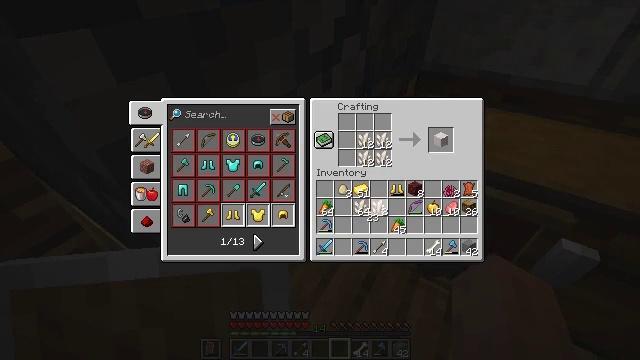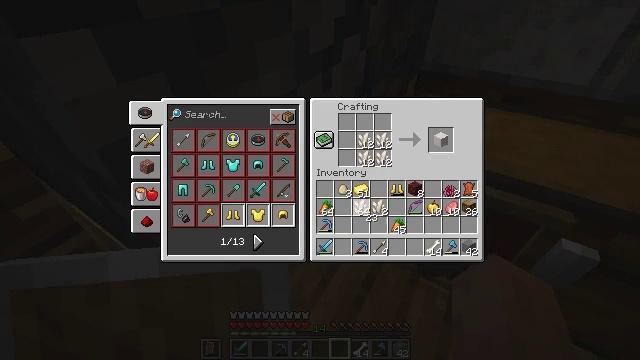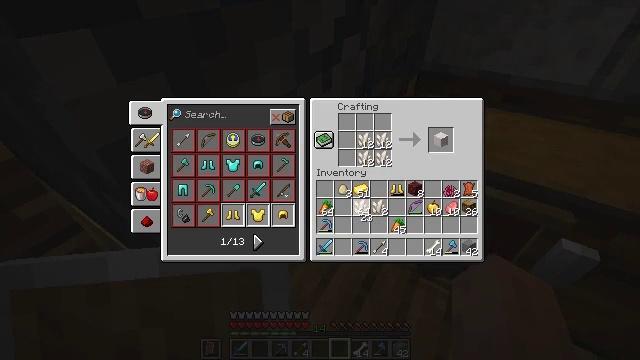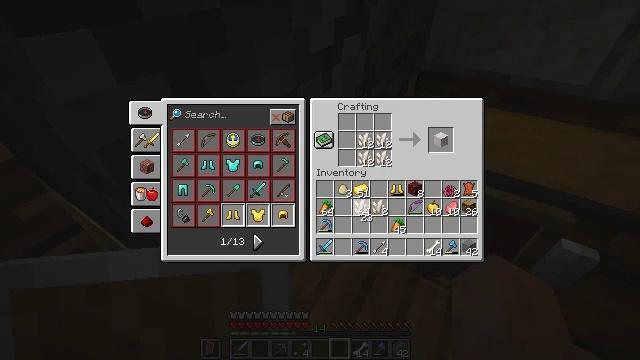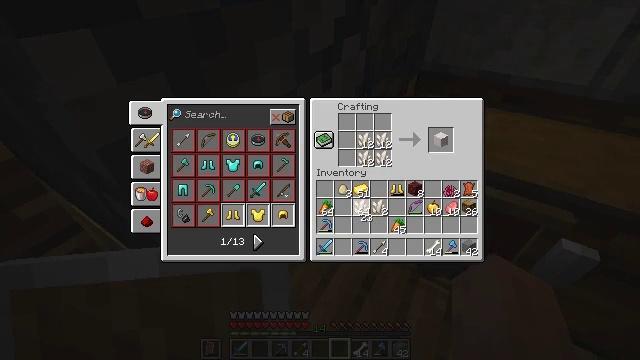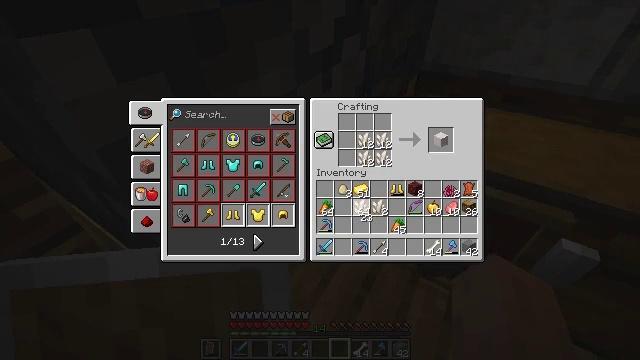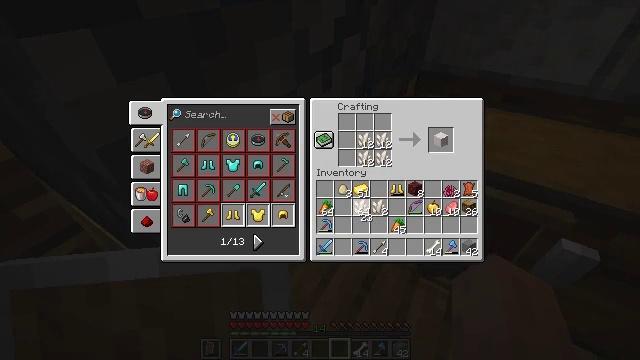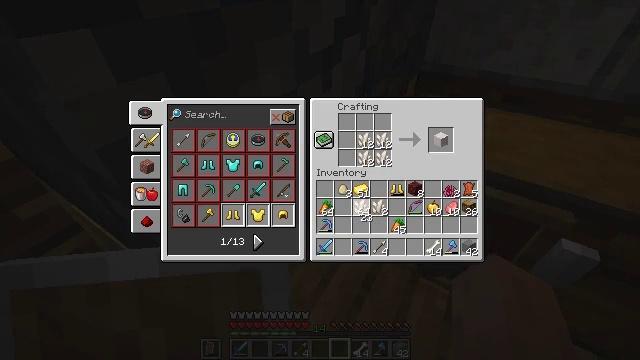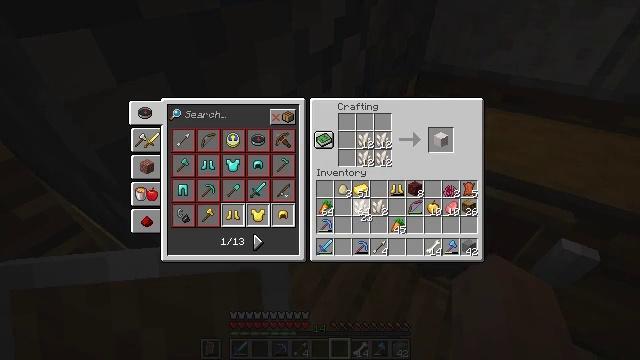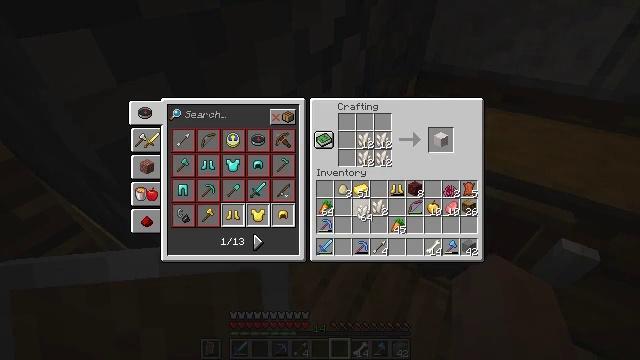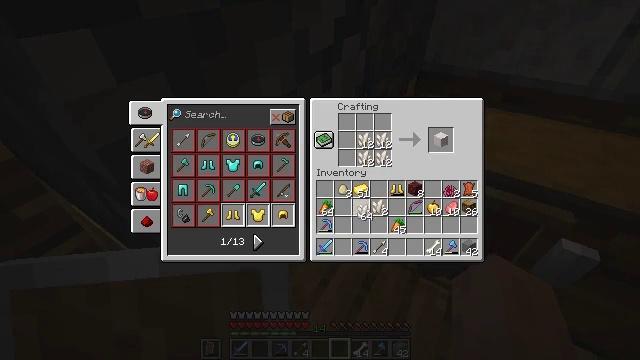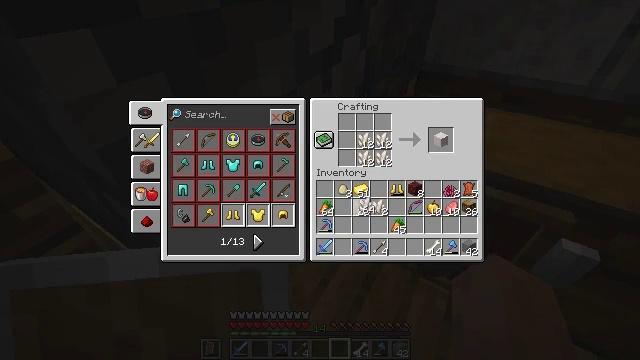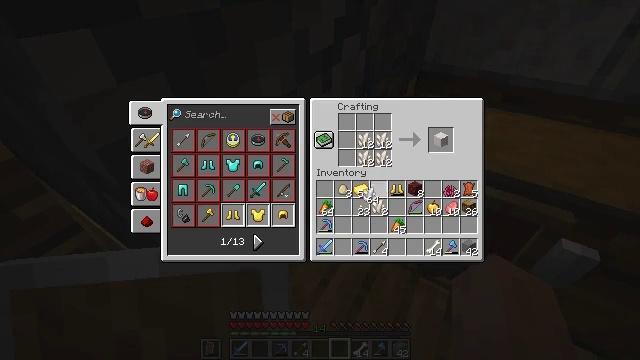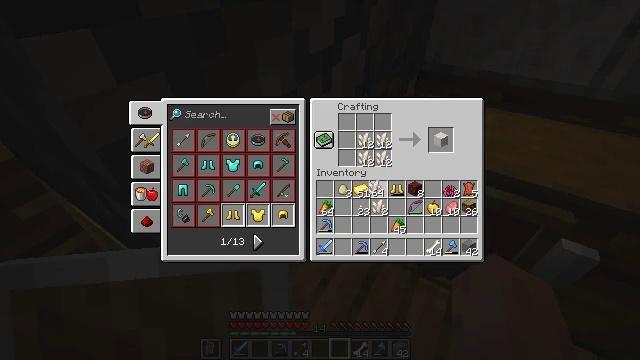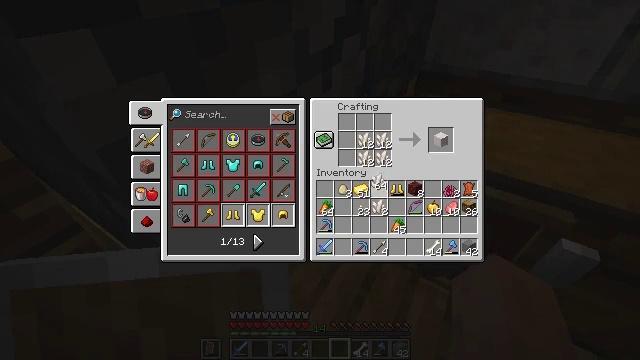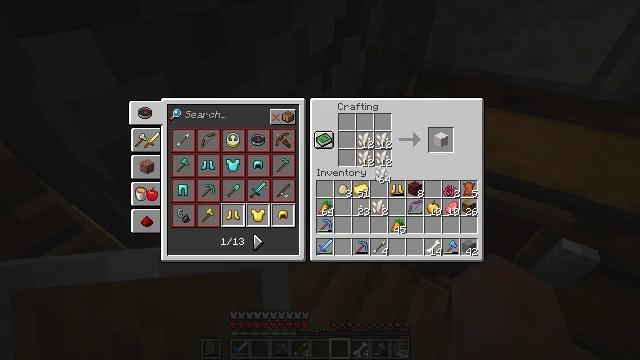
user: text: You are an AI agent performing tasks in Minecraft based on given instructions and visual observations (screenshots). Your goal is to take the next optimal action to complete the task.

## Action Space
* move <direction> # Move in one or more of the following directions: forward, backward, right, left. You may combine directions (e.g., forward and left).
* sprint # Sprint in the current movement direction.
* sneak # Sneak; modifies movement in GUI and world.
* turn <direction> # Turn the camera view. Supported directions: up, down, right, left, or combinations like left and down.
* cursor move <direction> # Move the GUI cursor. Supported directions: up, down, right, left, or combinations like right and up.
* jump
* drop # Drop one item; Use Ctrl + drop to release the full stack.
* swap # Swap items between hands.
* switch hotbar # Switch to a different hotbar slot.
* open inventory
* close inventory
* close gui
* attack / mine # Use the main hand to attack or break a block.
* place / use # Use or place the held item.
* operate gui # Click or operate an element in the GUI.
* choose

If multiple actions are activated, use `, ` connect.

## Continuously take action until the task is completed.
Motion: motion action
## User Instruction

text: Craft four nether quartz into a quartz block on the crafting table.
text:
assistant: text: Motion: no_op
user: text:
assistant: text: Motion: no_op
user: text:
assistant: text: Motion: no_op
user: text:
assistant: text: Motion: no_op
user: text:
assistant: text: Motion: no_op
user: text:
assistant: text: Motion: operate gui
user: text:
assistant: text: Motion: operate gui
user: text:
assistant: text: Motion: operate gui
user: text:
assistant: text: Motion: no_op
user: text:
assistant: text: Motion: no_op
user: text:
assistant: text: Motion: no_op
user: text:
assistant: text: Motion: cursor move up
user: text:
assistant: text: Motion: cursor move up
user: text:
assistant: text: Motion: no_op
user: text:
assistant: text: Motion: no_op
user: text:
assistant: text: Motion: cursor move up
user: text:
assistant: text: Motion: no_op
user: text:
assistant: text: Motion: no_op
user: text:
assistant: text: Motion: no_op
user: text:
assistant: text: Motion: no_op
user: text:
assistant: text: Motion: no_op
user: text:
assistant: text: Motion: operate gui
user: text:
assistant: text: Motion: operate gui
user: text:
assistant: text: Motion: operate gui
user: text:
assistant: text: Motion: operate gui
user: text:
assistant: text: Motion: operate gui
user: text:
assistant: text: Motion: operate gui
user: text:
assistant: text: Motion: operate gui
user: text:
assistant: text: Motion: operate gui
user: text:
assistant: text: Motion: operate gui